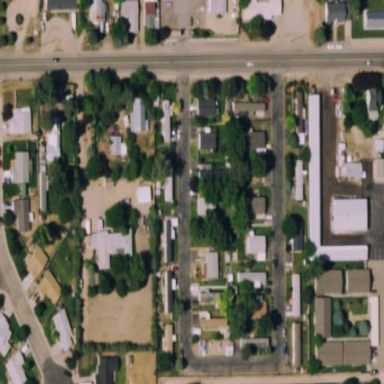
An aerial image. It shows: Residential area designated as trailer park.